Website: walmart
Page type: payment
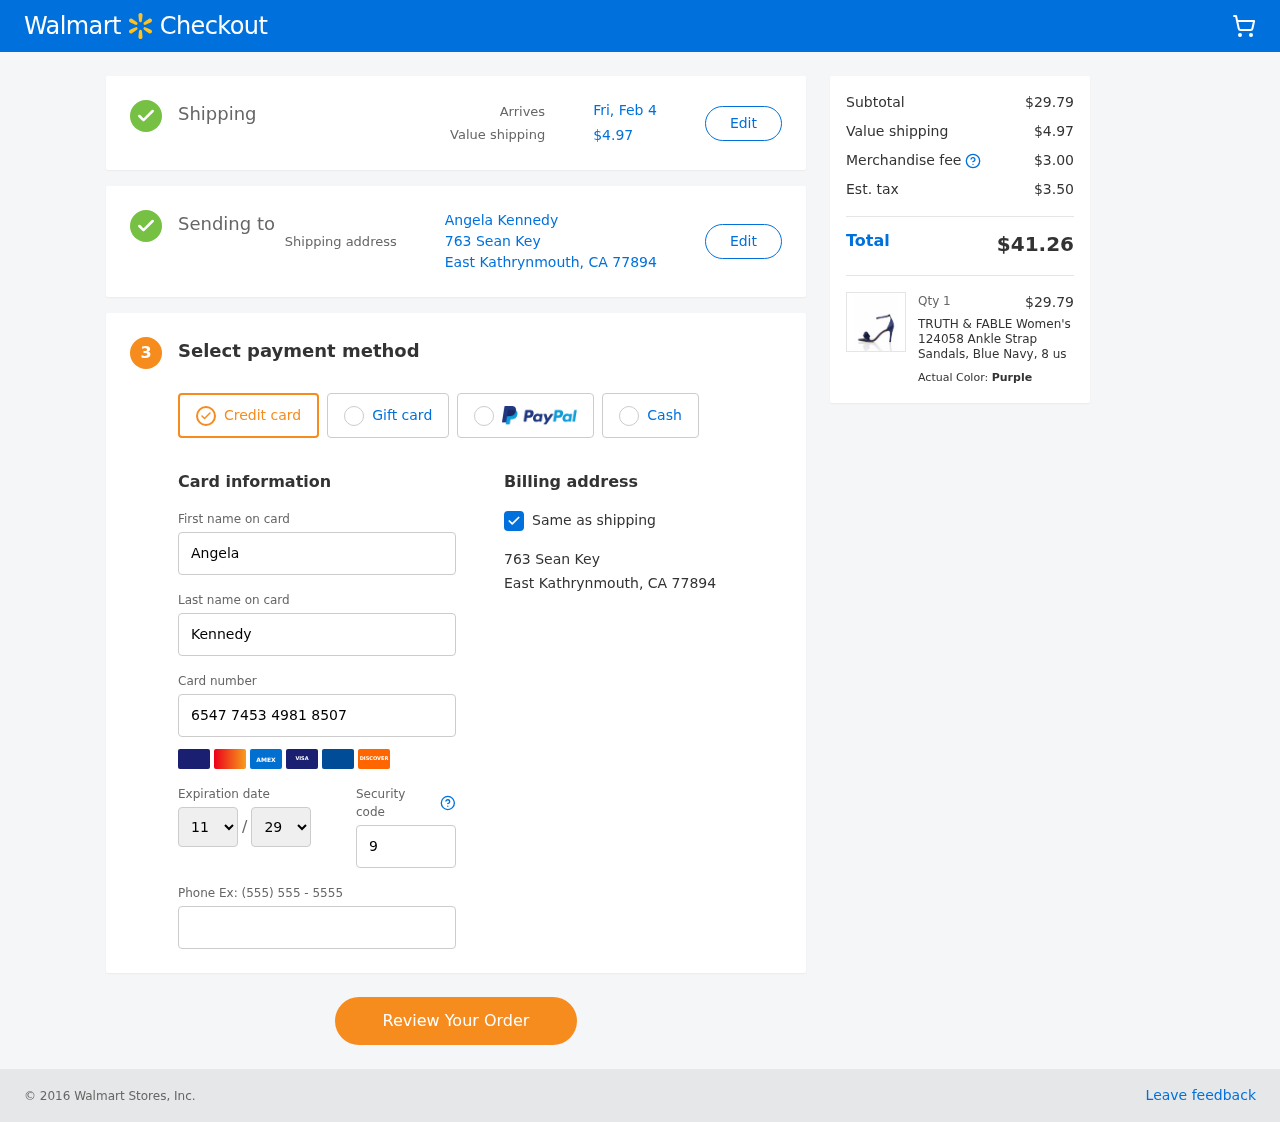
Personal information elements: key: PII_CARD_EXPIRY_MONTH
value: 11
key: PII_CARD_EXPIRY_YEAR
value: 29
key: PII_CITY_STATE_ZIP
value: East Kathrynmouth, CA 77894
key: PII_FULLNAME
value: Angela Kennedy
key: PII_STREET
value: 763 Sean Key
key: PII_FIRSTNAME
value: Angela
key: PII_LASTNAME
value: Kennedy
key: PII_CARD_NUMBER
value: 6547 7453 4981 8507
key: PII_CARD_CVV
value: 989
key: PII_PHONE
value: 6214629813
Product elements: key: PRODUCT1_NAME
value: TRUTH & FABLE Women's 124058 Ankle Strap Sandals, Blue Navy, 8 us
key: PRODUCT1_PRICE
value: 29.79
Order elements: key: ORDER_DELIVERY_DATE
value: Fri, Feb 4
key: ORDER_SHIPPING_COST
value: $4.97
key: ORDER_SUBTOTAL
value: $29.79
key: ORDER_MERCHANDISE_FEE
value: $3.00
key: ORDER_TAX
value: $3.50
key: ORDER_TOTAL
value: $41.26
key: ORDER_NUM_ITEMS
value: Qty 1